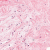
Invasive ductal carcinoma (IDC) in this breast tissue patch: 0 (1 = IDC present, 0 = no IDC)